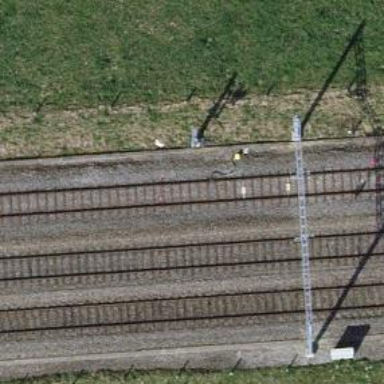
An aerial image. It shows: Railway signal.